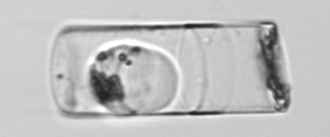
Label: Guinardia_flaccida